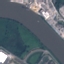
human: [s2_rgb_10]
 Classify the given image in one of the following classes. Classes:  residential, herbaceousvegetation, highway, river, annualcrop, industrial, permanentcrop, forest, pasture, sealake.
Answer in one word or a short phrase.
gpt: River